Chest X-ray:
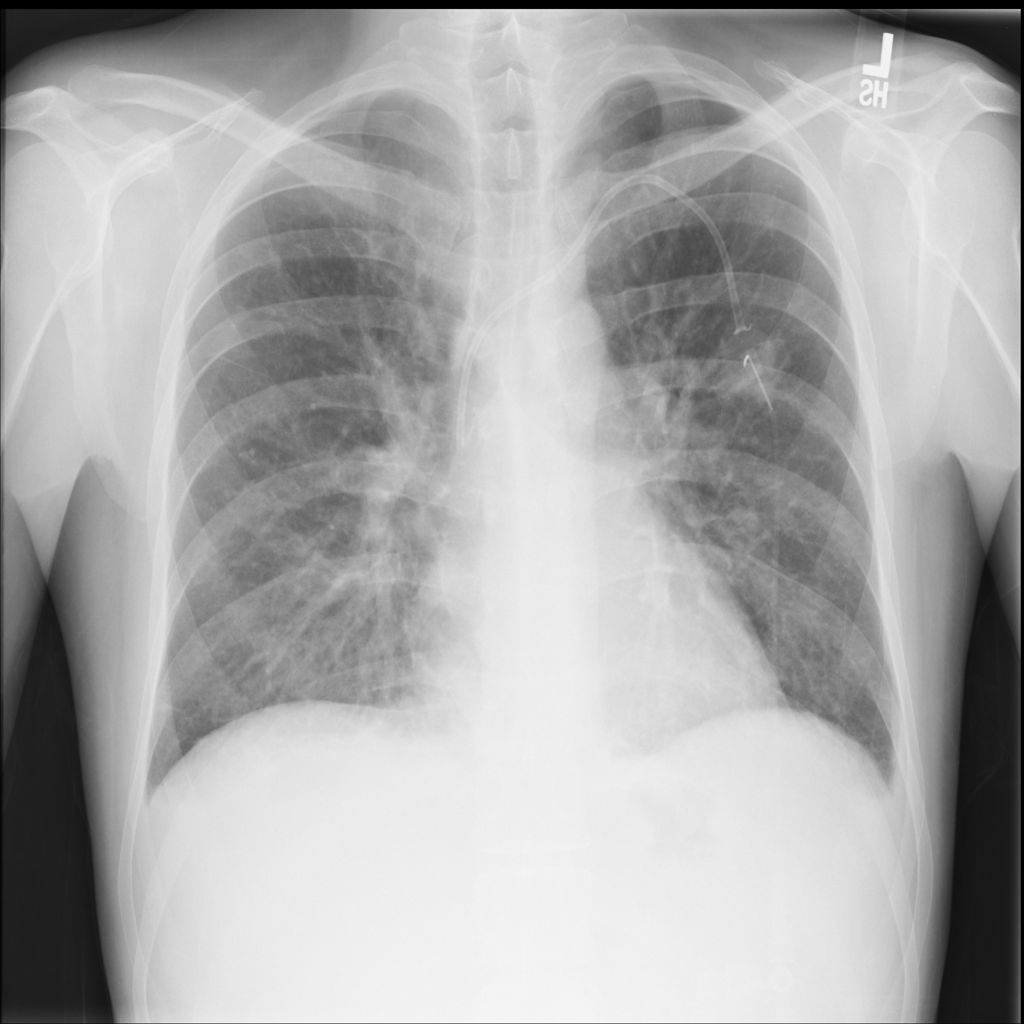
No abnormal finding: yes